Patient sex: M
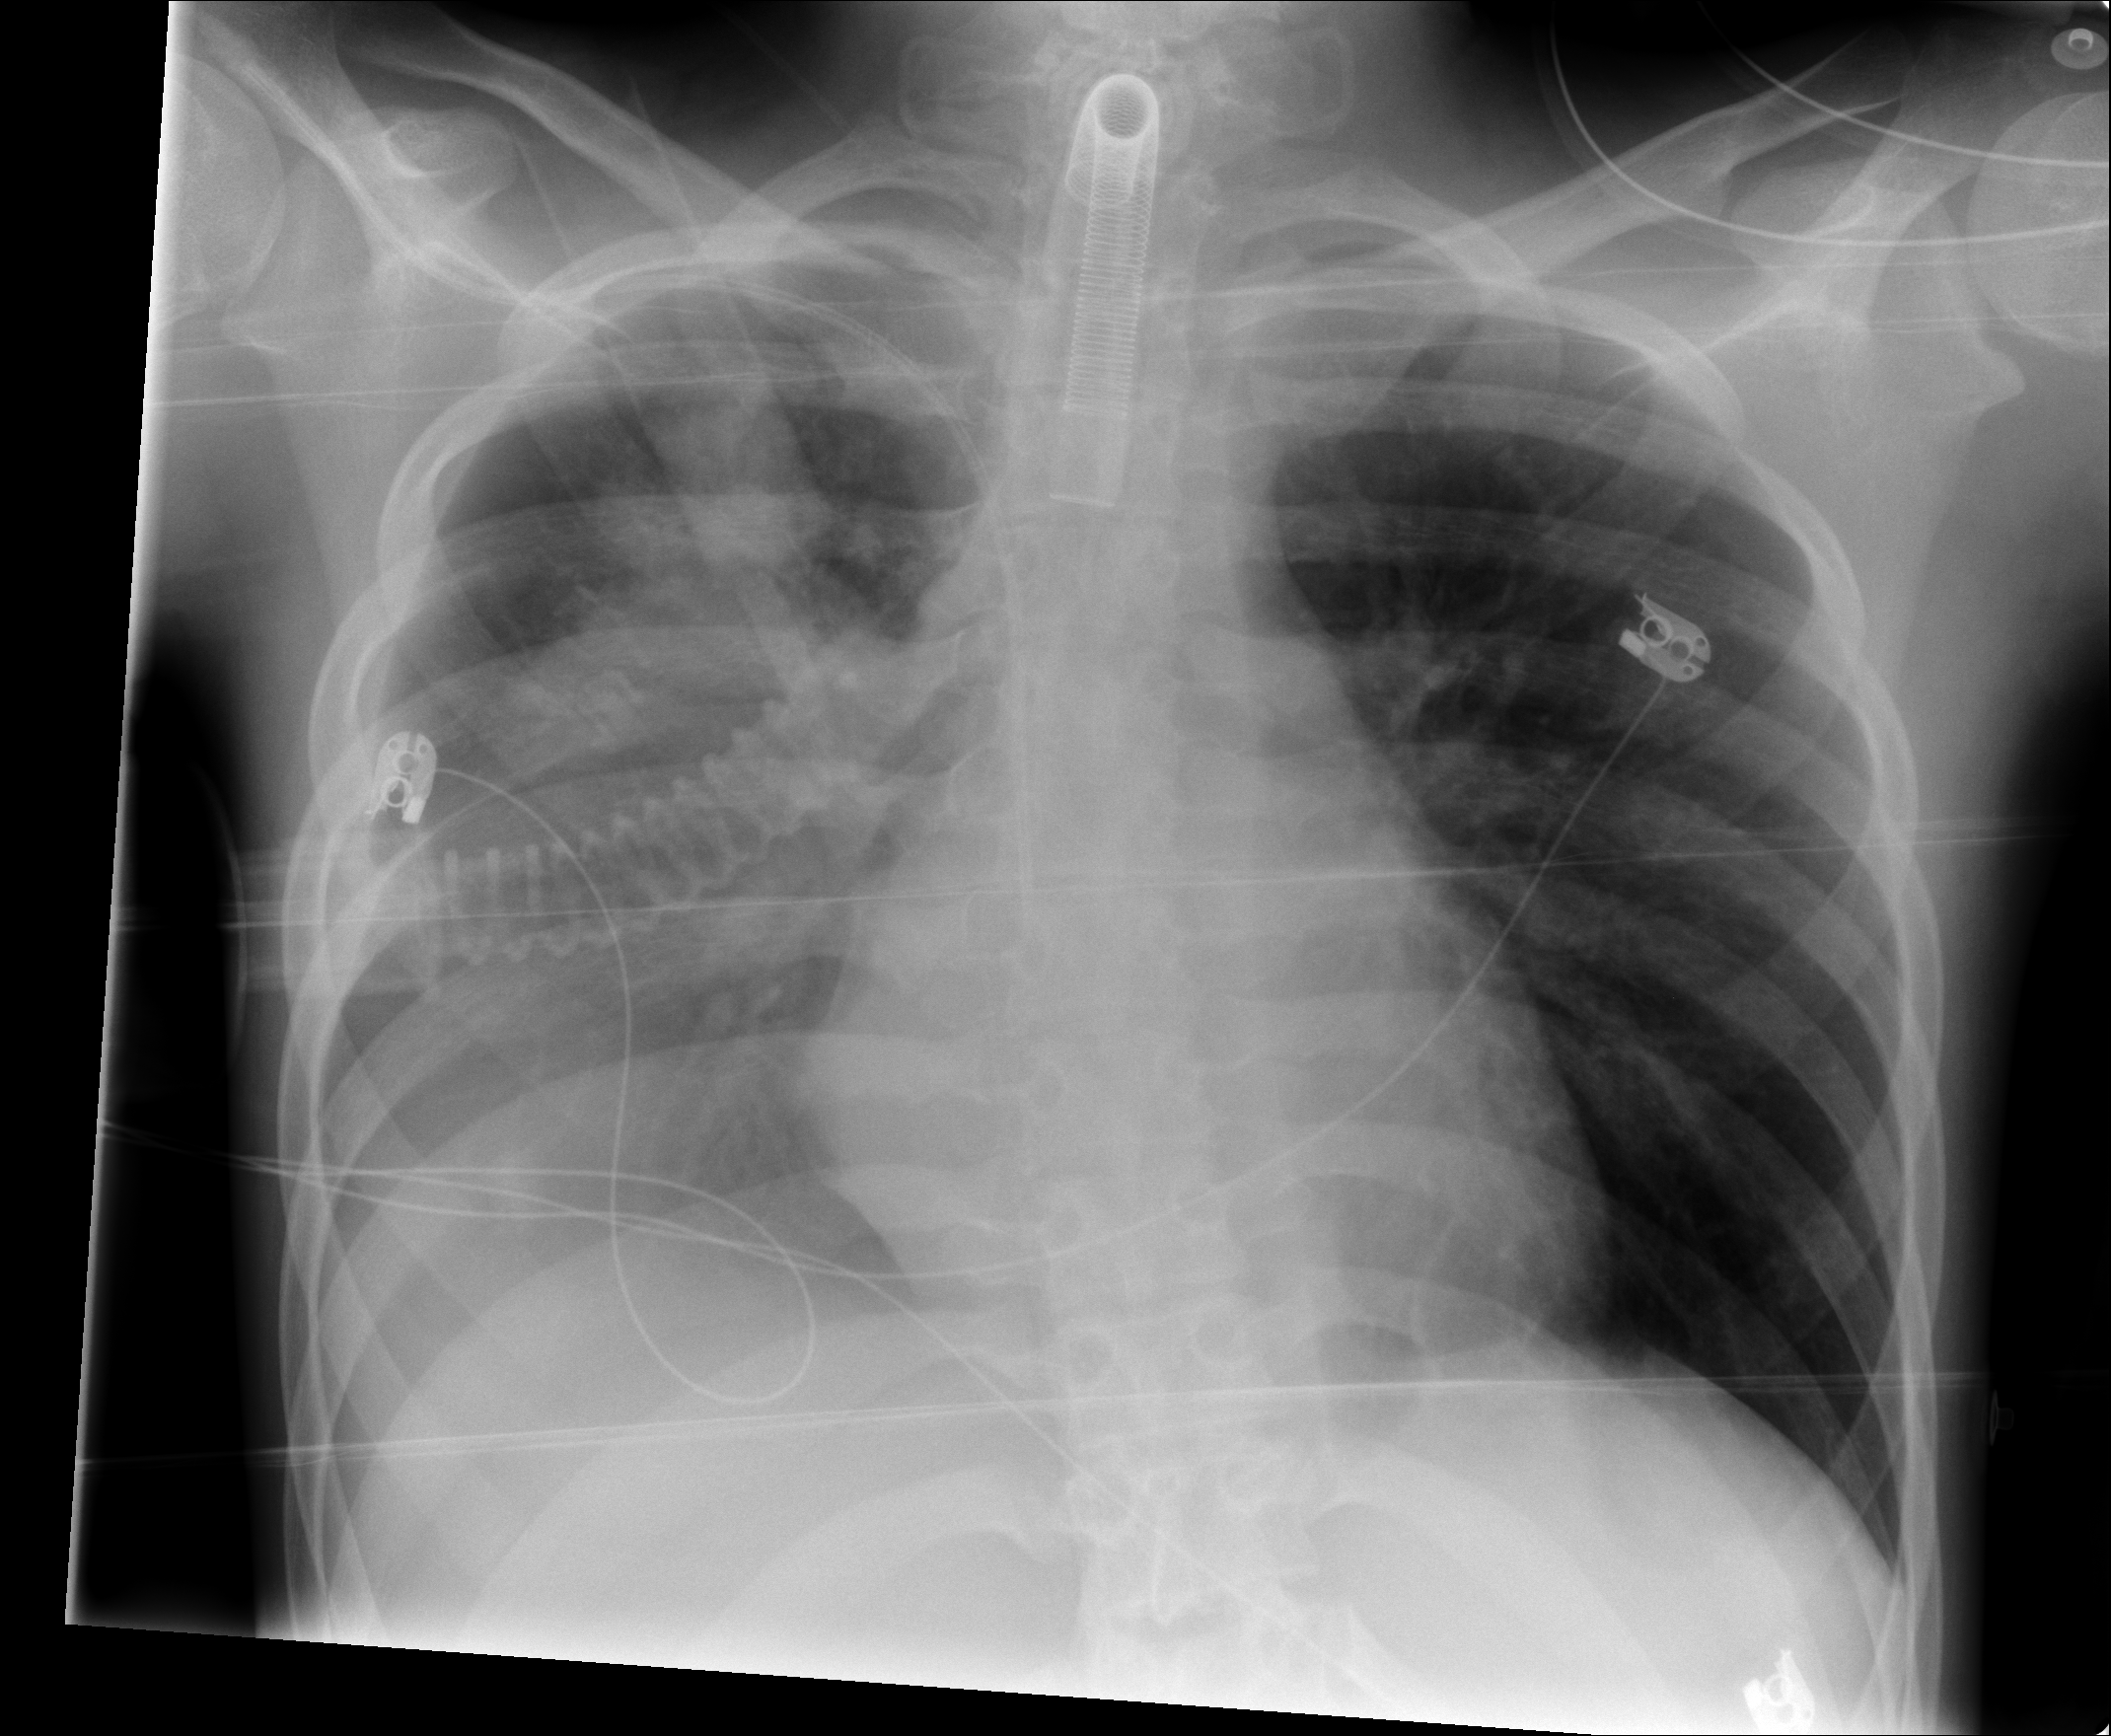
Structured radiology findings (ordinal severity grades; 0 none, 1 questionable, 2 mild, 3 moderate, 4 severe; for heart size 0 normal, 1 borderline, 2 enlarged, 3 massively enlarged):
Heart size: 0
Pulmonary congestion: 0
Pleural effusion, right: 2
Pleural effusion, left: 0
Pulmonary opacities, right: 3
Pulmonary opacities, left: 1
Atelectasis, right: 3
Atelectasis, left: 2